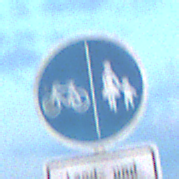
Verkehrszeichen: GetrennterRadUndGehwegRadwegLinks
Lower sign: BesondereFahrzeugeUndTransportgueter8
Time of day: SunriseSunset
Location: Outdoor (Nature)
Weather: PartlyCloudy
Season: NotSpecified
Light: Natural